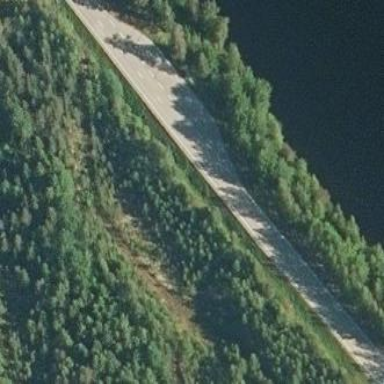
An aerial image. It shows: Asphalt surface at rest area.